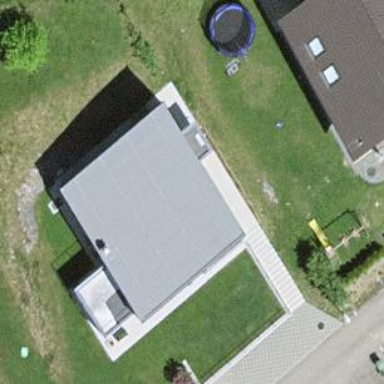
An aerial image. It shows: Simple and straightforward house.